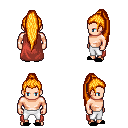
a pixel art fantasy rpg character, male body template, human, light skin, maroon cape, white pants, light blonde extra-long topknot hairstyle, black slippers, four views (front, back, left, right), 2x2 character sprite sheet, small pixel art, hard edges, no anti-aliasing